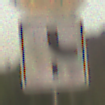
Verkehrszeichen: VerlaufVorfahrtsstrasse10
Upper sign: Stop
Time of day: SunriseSunset
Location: Outdoor (Nature)
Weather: PartlyCloudy
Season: NotSpecified
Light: Natural